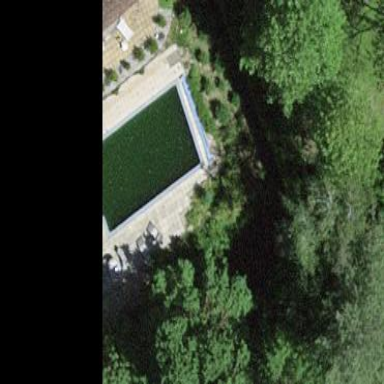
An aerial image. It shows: Swimming pool located in leisure land.